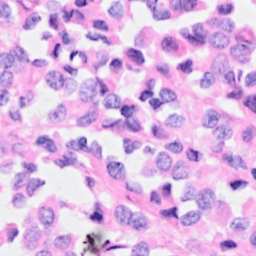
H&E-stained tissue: Breast